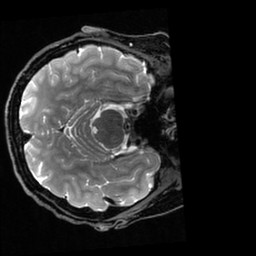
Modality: T2w
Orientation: axial